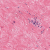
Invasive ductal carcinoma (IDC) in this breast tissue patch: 0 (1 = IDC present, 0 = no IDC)